Interaction volume radius: 5 \u00c5
Interaction volume height: 25 \u00c5
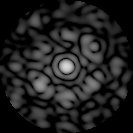
Disorder parameter: 0.6851